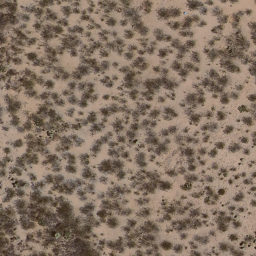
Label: chaparral